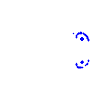
Particle: proton